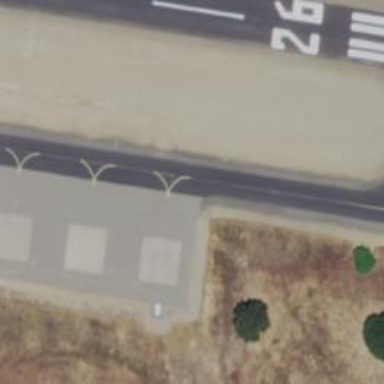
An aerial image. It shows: View of taxiway at the airport.